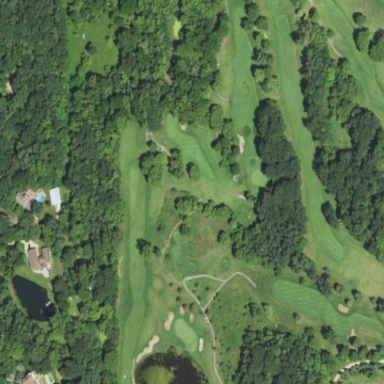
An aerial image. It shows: Area of rough grass used for golf.